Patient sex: M
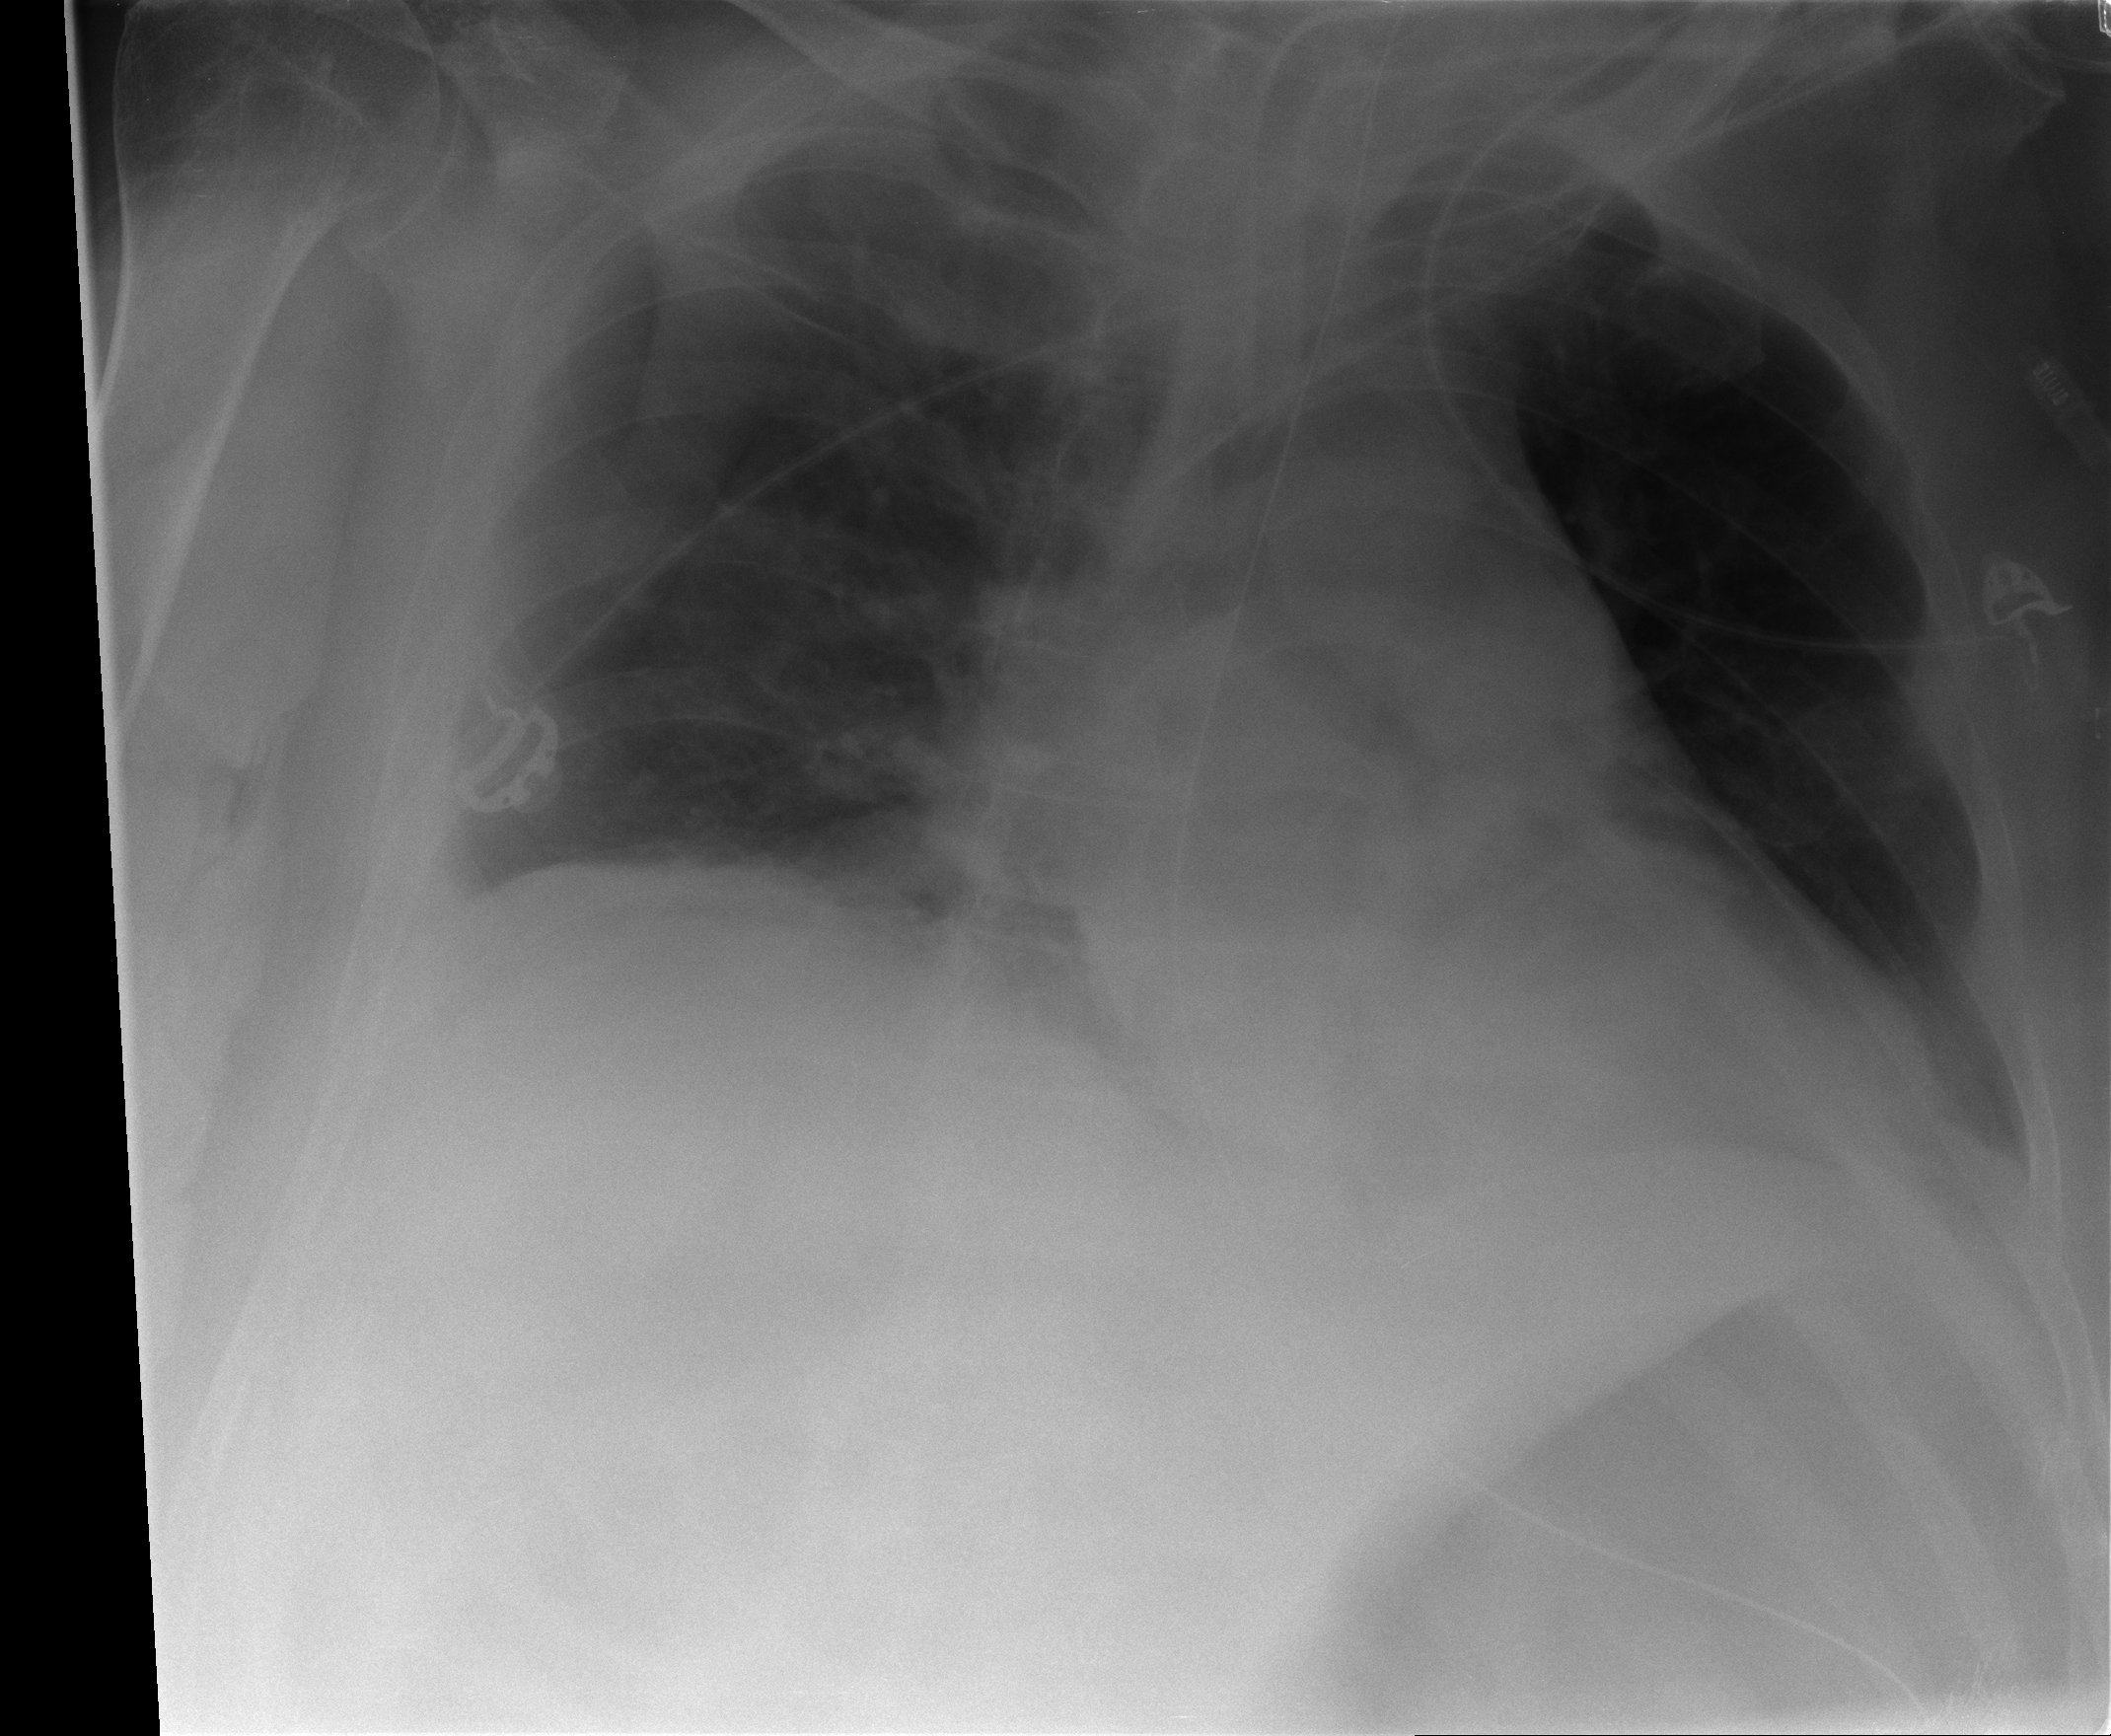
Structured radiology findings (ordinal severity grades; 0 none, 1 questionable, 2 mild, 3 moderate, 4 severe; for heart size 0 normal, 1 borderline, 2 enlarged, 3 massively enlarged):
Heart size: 0
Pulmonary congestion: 2
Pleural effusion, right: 2
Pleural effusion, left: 2
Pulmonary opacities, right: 0
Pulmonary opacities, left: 0
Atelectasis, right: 2
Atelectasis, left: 2